Here is a 2-D grayscale rendering of raw rotating-machine vibration samples (signal-to-image). Determine the machine's mechanical condition. Answer with exactly one of: normal, misalignment, unbalance, looseness.
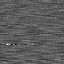
Answer: misalignment